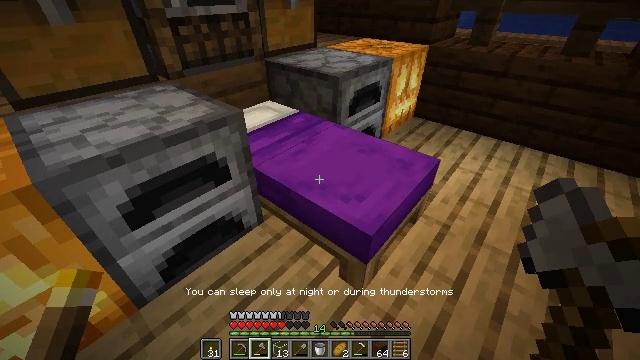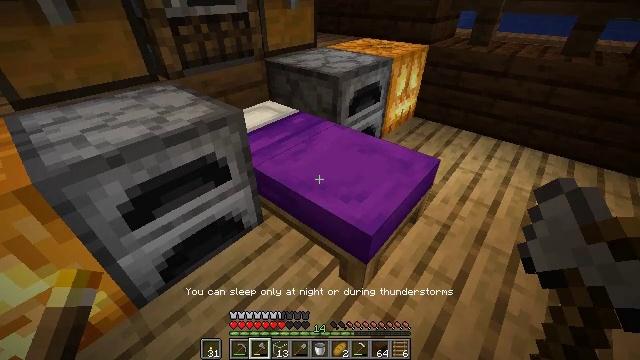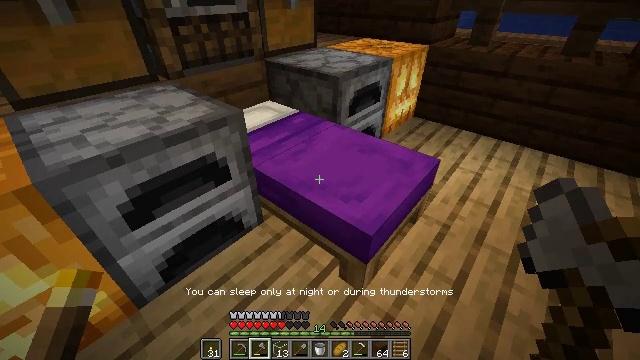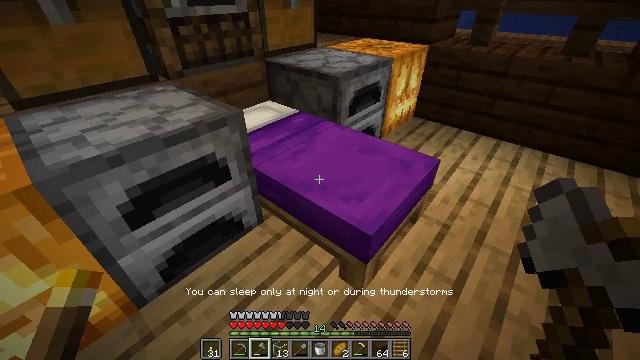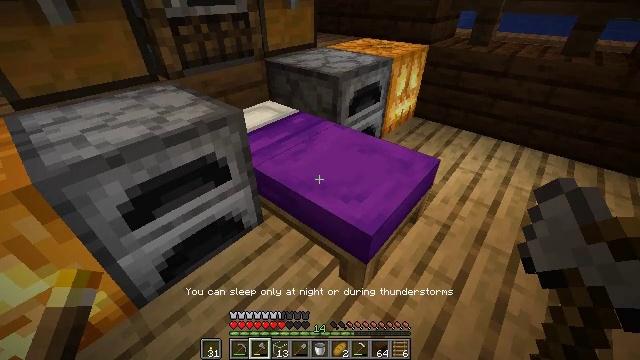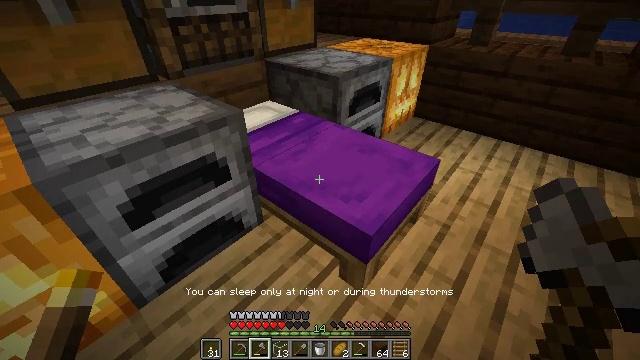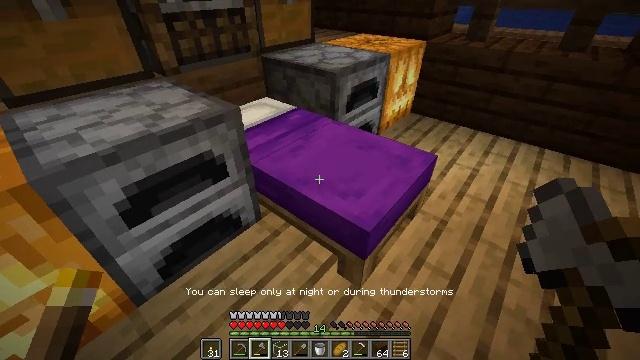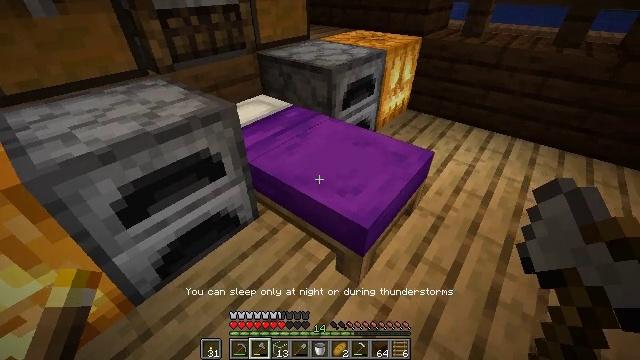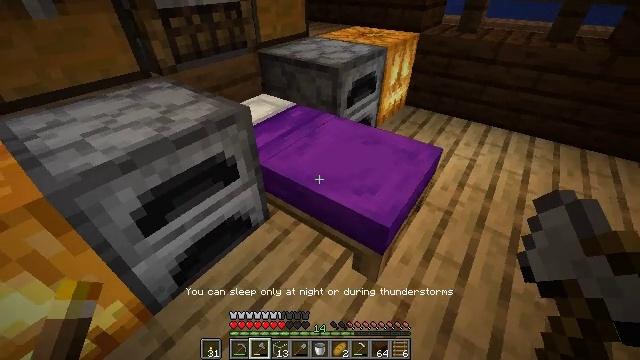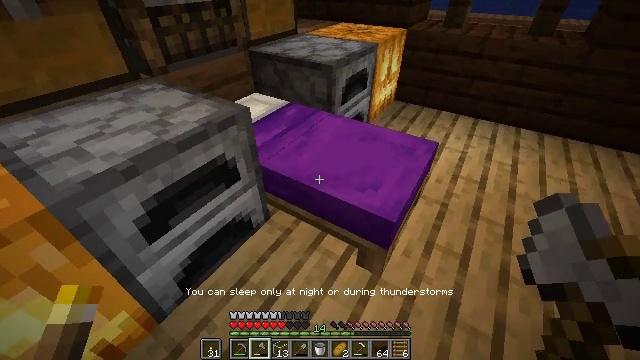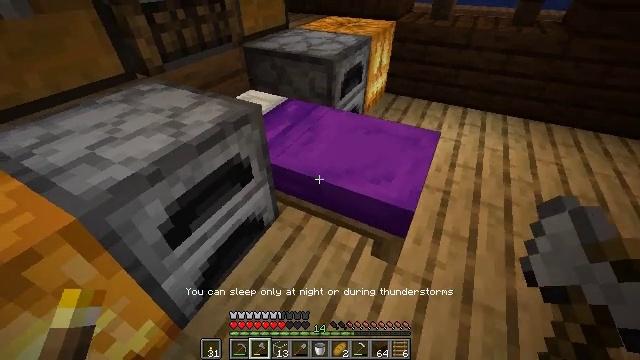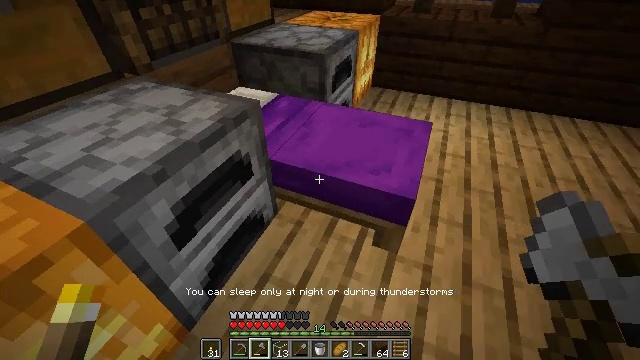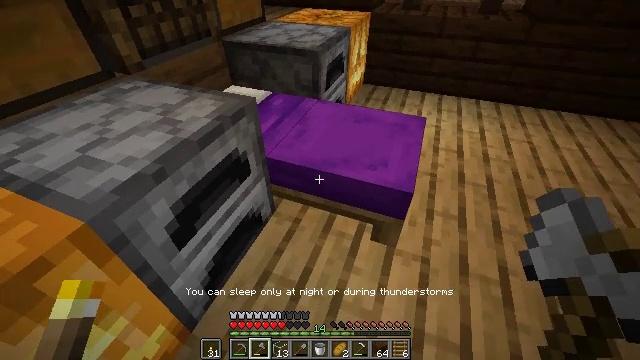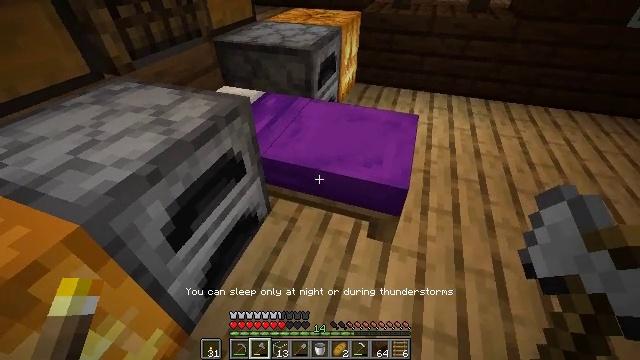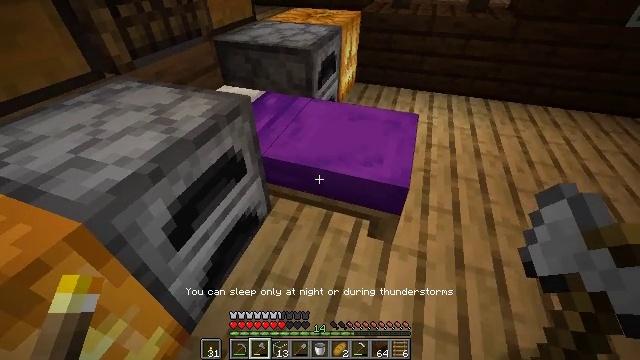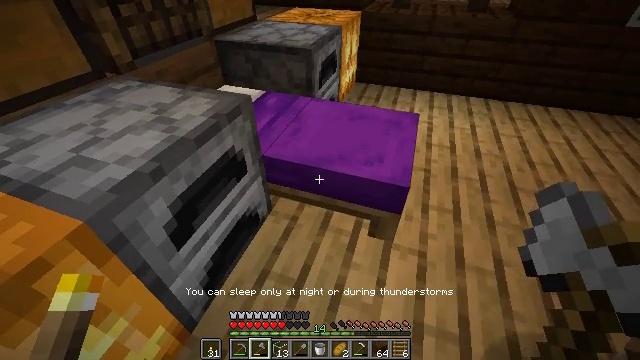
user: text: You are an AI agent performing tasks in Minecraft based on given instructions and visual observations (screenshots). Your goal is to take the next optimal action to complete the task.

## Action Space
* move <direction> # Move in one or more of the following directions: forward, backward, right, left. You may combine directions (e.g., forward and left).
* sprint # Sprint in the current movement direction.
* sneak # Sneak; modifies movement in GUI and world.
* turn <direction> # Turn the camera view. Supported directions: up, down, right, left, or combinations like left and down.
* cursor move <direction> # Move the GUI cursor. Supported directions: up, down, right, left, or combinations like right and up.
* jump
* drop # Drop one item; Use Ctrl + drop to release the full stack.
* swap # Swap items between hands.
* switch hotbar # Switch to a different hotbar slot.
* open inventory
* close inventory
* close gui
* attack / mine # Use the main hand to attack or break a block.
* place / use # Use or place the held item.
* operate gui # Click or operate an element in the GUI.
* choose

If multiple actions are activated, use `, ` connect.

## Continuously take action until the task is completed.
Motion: motion action
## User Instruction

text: Use the crafting table to get a cobblestone wall.
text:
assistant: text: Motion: no_op
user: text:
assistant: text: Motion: no_op
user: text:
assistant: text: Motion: no_op
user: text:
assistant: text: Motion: no_op
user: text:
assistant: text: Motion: no_op
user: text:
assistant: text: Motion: no_op
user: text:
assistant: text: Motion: move left
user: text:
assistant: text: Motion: move left, turn right
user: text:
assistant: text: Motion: move left, turn right
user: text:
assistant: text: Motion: turn right and down
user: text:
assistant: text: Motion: turn right
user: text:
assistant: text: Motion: turn right
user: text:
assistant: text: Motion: turn right
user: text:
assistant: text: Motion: no_op
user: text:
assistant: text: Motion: no_op
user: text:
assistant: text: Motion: no_op
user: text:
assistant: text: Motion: no_op
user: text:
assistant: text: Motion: use / place
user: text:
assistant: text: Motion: use / place
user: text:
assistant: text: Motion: use / place
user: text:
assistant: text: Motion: no_op
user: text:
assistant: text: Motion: no_op
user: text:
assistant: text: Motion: no_op
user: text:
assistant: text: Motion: no_op
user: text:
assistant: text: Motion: no_op
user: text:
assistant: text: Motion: no_op
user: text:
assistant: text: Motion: no_op
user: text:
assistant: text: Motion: no_op
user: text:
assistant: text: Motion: no_op
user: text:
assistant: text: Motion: no_op